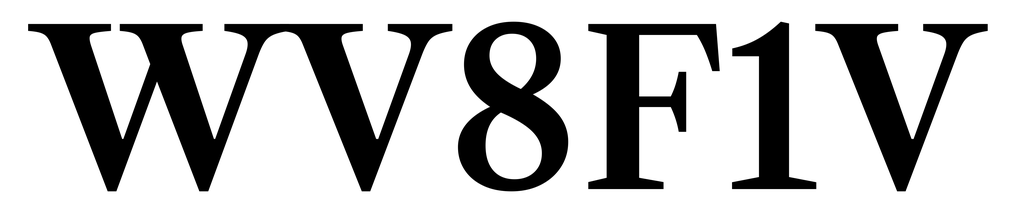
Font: LibreCaslonText_SemiBold